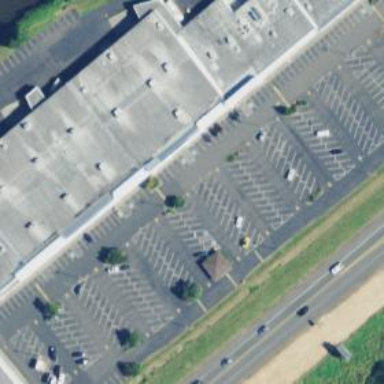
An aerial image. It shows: Retail building.